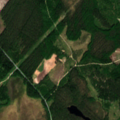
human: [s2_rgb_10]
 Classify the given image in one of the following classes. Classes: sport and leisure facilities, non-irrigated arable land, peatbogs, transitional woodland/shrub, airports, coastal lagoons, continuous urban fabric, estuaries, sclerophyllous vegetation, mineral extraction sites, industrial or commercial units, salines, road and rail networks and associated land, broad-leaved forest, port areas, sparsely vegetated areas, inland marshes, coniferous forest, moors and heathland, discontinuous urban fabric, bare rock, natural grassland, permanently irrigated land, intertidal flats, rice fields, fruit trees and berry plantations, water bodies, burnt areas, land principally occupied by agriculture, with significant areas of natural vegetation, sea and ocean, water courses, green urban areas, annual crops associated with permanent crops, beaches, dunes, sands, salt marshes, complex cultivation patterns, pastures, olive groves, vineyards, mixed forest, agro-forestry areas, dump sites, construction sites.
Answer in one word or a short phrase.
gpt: non-irrigated arable land, coniferous forest, mixed forest